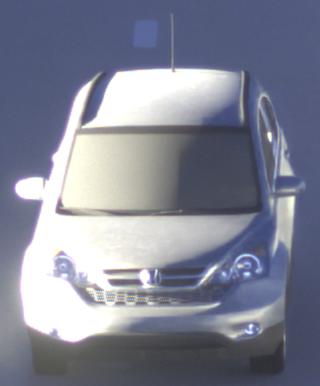
Make: Honda
Model: CR-V
Detailed model: CR-V (III) (04/10 - 10/12)
Model produced from: 2010
Model produced until: 2012
Doors: 5
Color: white
Road condition: dry road
Daytime: sunrise or sunset
Contrast: low contrast